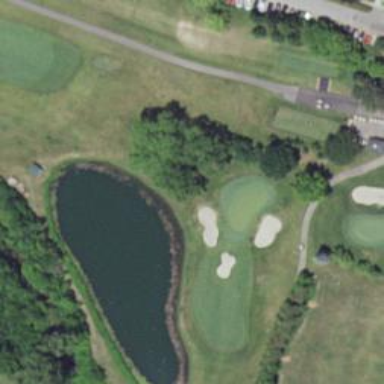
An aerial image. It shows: Golf hole.